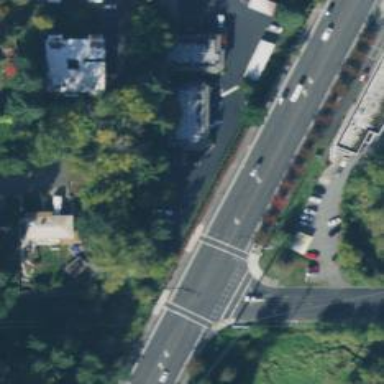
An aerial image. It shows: Asphalt footway with crossing.